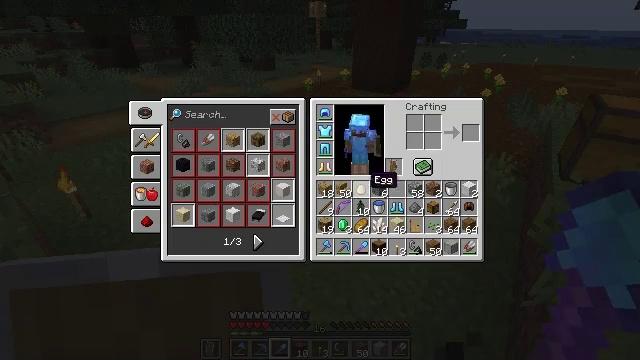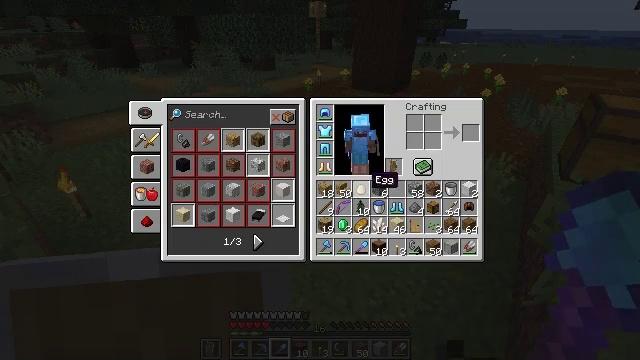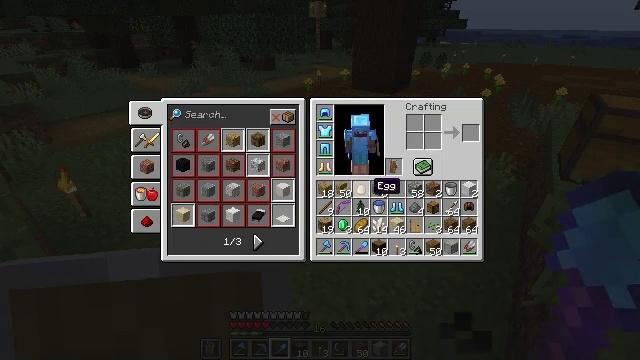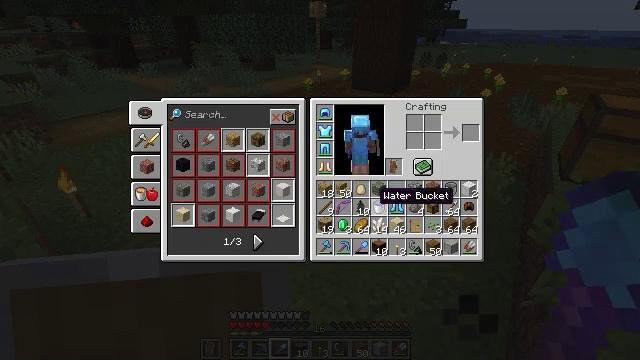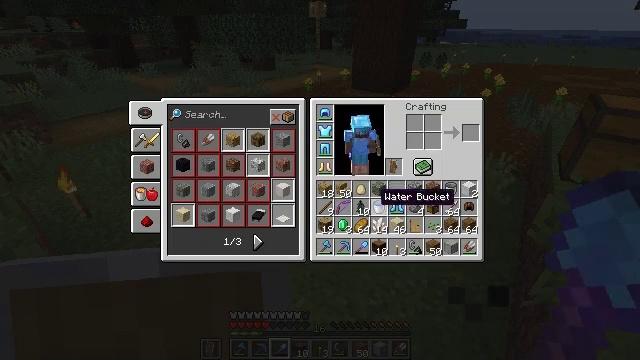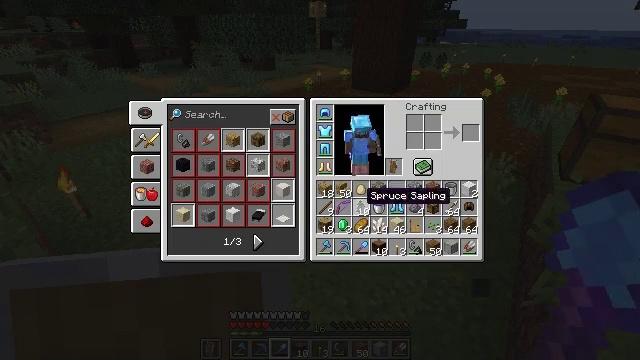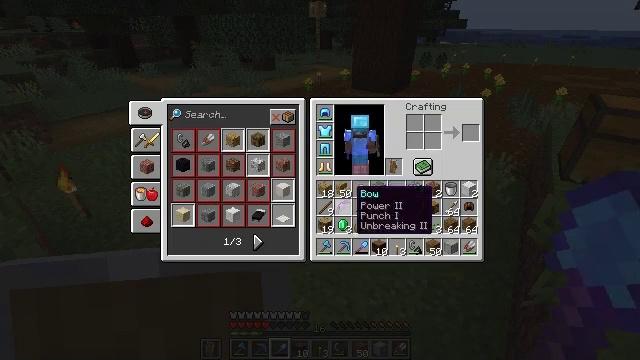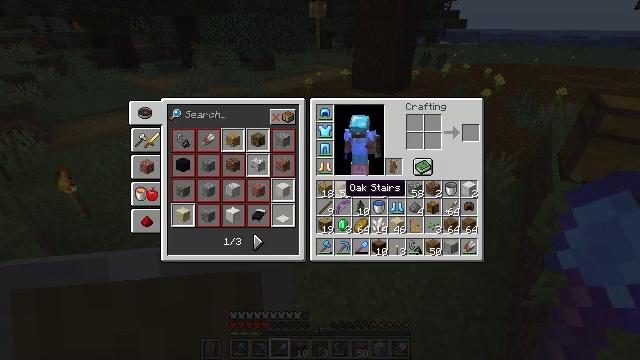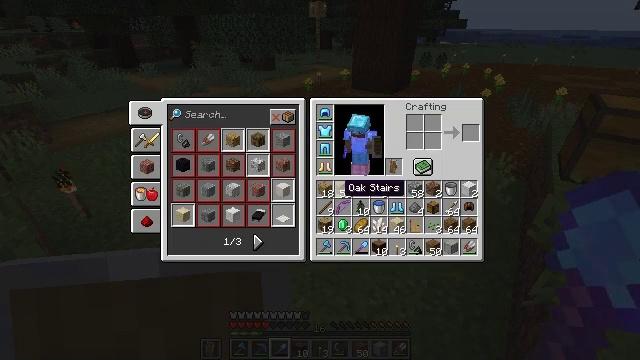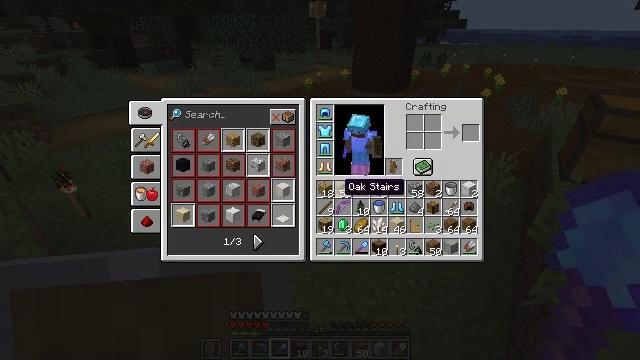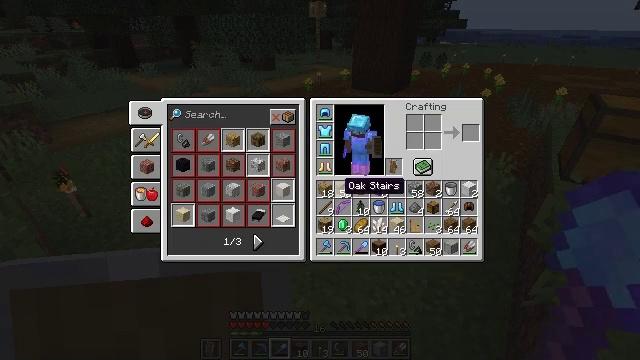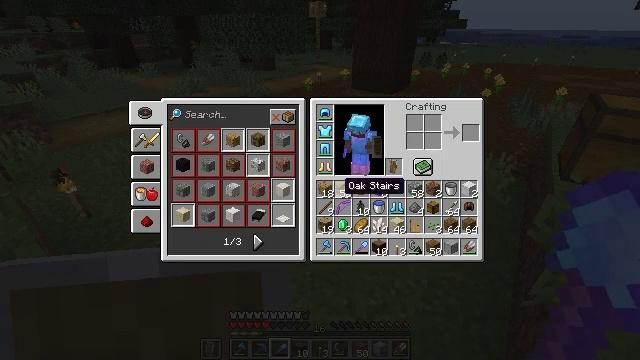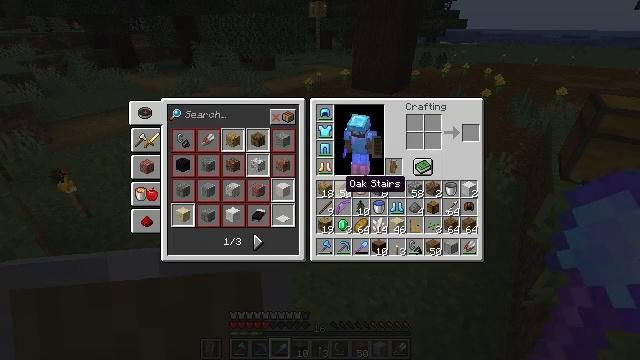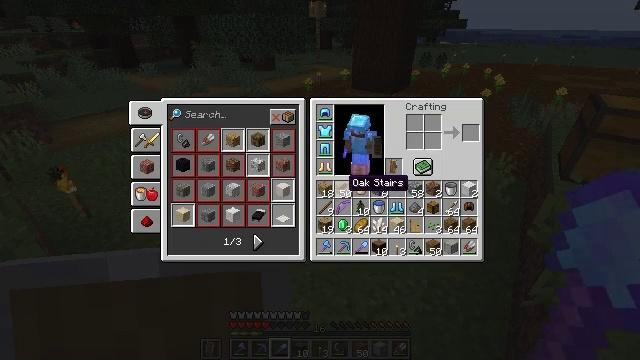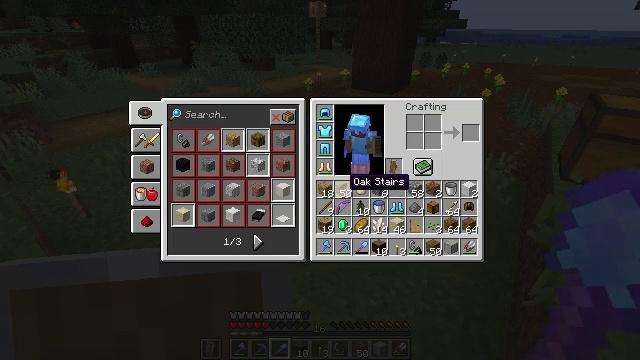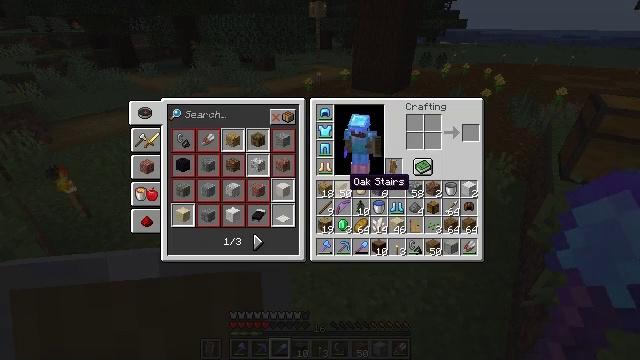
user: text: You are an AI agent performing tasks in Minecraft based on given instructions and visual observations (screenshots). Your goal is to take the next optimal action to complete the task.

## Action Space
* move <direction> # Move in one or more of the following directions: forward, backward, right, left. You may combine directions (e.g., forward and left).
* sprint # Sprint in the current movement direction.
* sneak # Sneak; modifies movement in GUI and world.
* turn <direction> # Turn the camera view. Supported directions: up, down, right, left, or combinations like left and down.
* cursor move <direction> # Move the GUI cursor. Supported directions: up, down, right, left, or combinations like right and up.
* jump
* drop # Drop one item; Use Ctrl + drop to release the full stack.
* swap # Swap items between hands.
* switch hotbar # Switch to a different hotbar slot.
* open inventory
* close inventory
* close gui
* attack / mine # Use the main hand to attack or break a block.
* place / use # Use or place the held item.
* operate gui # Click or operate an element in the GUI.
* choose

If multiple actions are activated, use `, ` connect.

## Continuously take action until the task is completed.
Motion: motion action
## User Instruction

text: Remove oak stairs from the inventory.
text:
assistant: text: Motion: no_op
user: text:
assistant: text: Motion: no_op
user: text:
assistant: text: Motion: cursor move down
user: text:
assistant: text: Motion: no_op
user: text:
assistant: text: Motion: cursor move left
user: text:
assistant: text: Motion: cursor move left
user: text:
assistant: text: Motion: cursor move left
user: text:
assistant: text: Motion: sprint
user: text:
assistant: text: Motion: sprint
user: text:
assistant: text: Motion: sprint
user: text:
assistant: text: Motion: sprint
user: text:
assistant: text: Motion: sprint
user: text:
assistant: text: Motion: sprint
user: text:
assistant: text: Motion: sprint
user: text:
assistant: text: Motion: sprint
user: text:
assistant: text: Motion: sprint
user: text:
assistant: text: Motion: sprint
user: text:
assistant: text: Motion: sprint
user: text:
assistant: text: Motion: sprint
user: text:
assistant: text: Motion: sprint
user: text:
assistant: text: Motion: sprint
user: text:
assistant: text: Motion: sprint
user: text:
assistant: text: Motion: sprint
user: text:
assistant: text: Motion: sprint
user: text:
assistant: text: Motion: sprint
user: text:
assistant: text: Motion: sprint, drop
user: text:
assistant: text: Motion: sprint, drop
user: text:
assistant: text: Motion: sprint
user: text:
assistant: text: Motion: sprint
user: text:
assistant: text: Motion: sprint